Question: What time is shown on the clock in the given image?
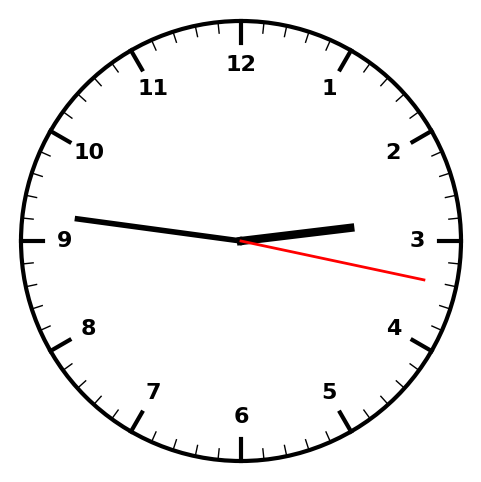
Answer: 02:46:17